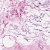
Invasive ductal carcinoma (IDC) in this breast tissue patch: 0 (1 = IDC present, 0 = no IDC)